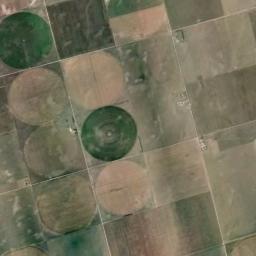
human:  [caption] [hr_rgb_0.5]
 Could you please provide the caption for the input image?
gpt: There are some green circle farmland and bare square farmland .

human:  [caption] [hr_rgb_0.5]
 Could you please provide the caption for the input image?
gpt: Eight neatly arranged circular farmlands mixed in yellow and green, .

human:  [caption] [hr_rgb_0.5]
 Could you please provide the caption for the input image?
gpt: There are many round blue fields .

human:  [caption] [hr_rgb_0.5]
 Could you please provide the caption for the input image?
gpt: There are some circular farmlands of the same sizes and rectangle farmlands .

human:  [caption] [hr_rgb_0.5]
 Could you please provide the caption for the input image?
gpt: Several green circular farmlands and several khaki circular farmlands are next to some khaki square farmlands .